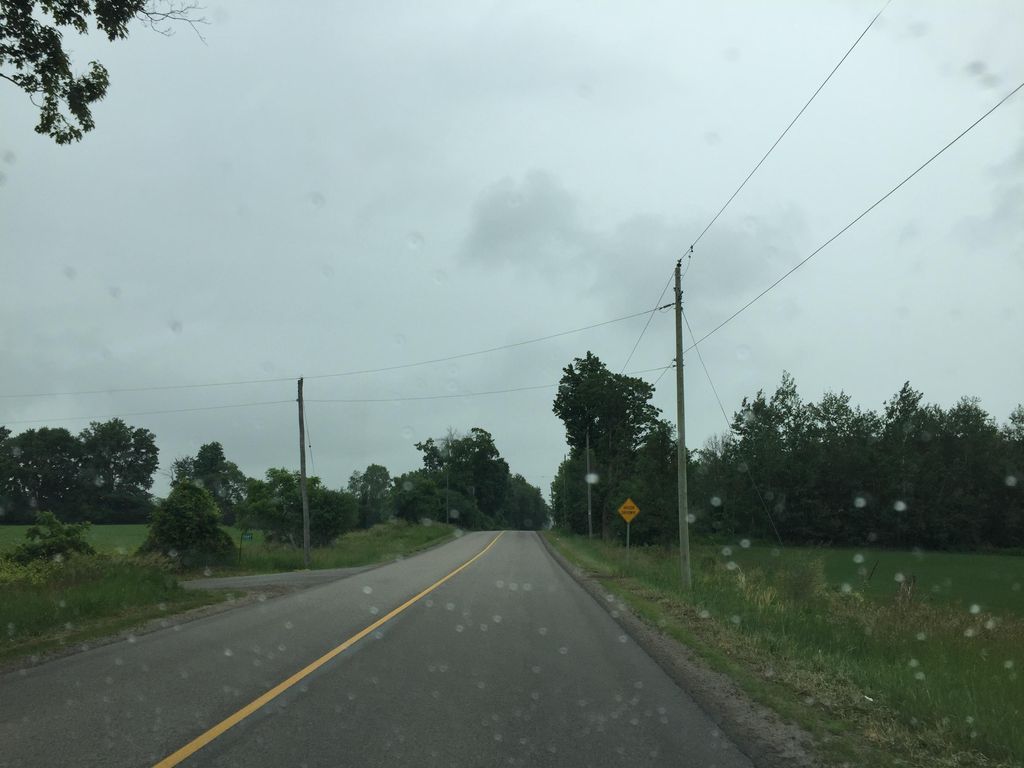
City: kitchener-waterloo